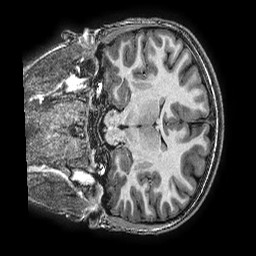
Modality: T1w
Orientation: coronal
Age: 13
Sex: female
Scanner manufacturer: ge
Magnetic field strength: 3 T
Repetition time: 0.0077 s
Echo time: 0.003436 s